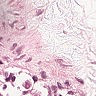
Metastatic tissue present: no